Question: I need help changing the color of the number counter on a button, is there any way to do this? A website offers a free code for a set of reaction buttons but the number counter color they have set for default is grey and I'm trying to make it stand out more so I'm trying to change it to white. I reached out to them and asked if they had an option for customization on the color of the counter and they told me they don't have that option at the moment so I'm trying to see if there's a way to enter some code to get that white color on the counter.
I don't have access to the css style tags, just the HTML code I have provided below. Which probably makes this that much harder or impossible. Just seeing if anyone knows a method to achieve this.
I'll paste the code below, but I don't think it will render just use the photo as visual reference.
Take a look and see if you can help,
Thank you.
'''
<div class="sharethis-inline-reaction-buttons"></div>
'''

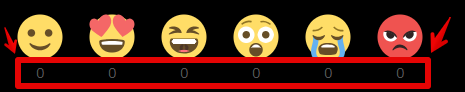
Answer: Where are you using the plugin? If you have access to any CSS at all you should be able to add styles to the classes used in the plugin.
Try doing
'''
.st-count {
color: white !important;
}
'''
Add that anywhere that will load on the same page. If you have access to a CSS file that loads on that page, add it there. If you have access to the HTML of the page, add a '<style></style>' tag and add it in there. If you're using this in Wordpress, you could even add it to the CSS of your theme so long as it is in a place that will load at the same time as your plugin.
I've tried this on another page using the same plugin and it does work.
It is generally bad practice to use the '!important' tag, but if you don't have more direct access to the CSS then there isn't anything else you can do. Just using 'color: white' won't work because the plugin will override it.